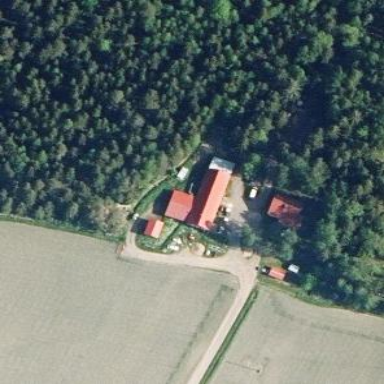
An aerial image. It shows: Farmyard area.